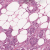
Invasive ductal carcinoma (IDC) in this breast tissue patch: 1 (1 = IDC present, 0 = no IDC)